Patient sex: M
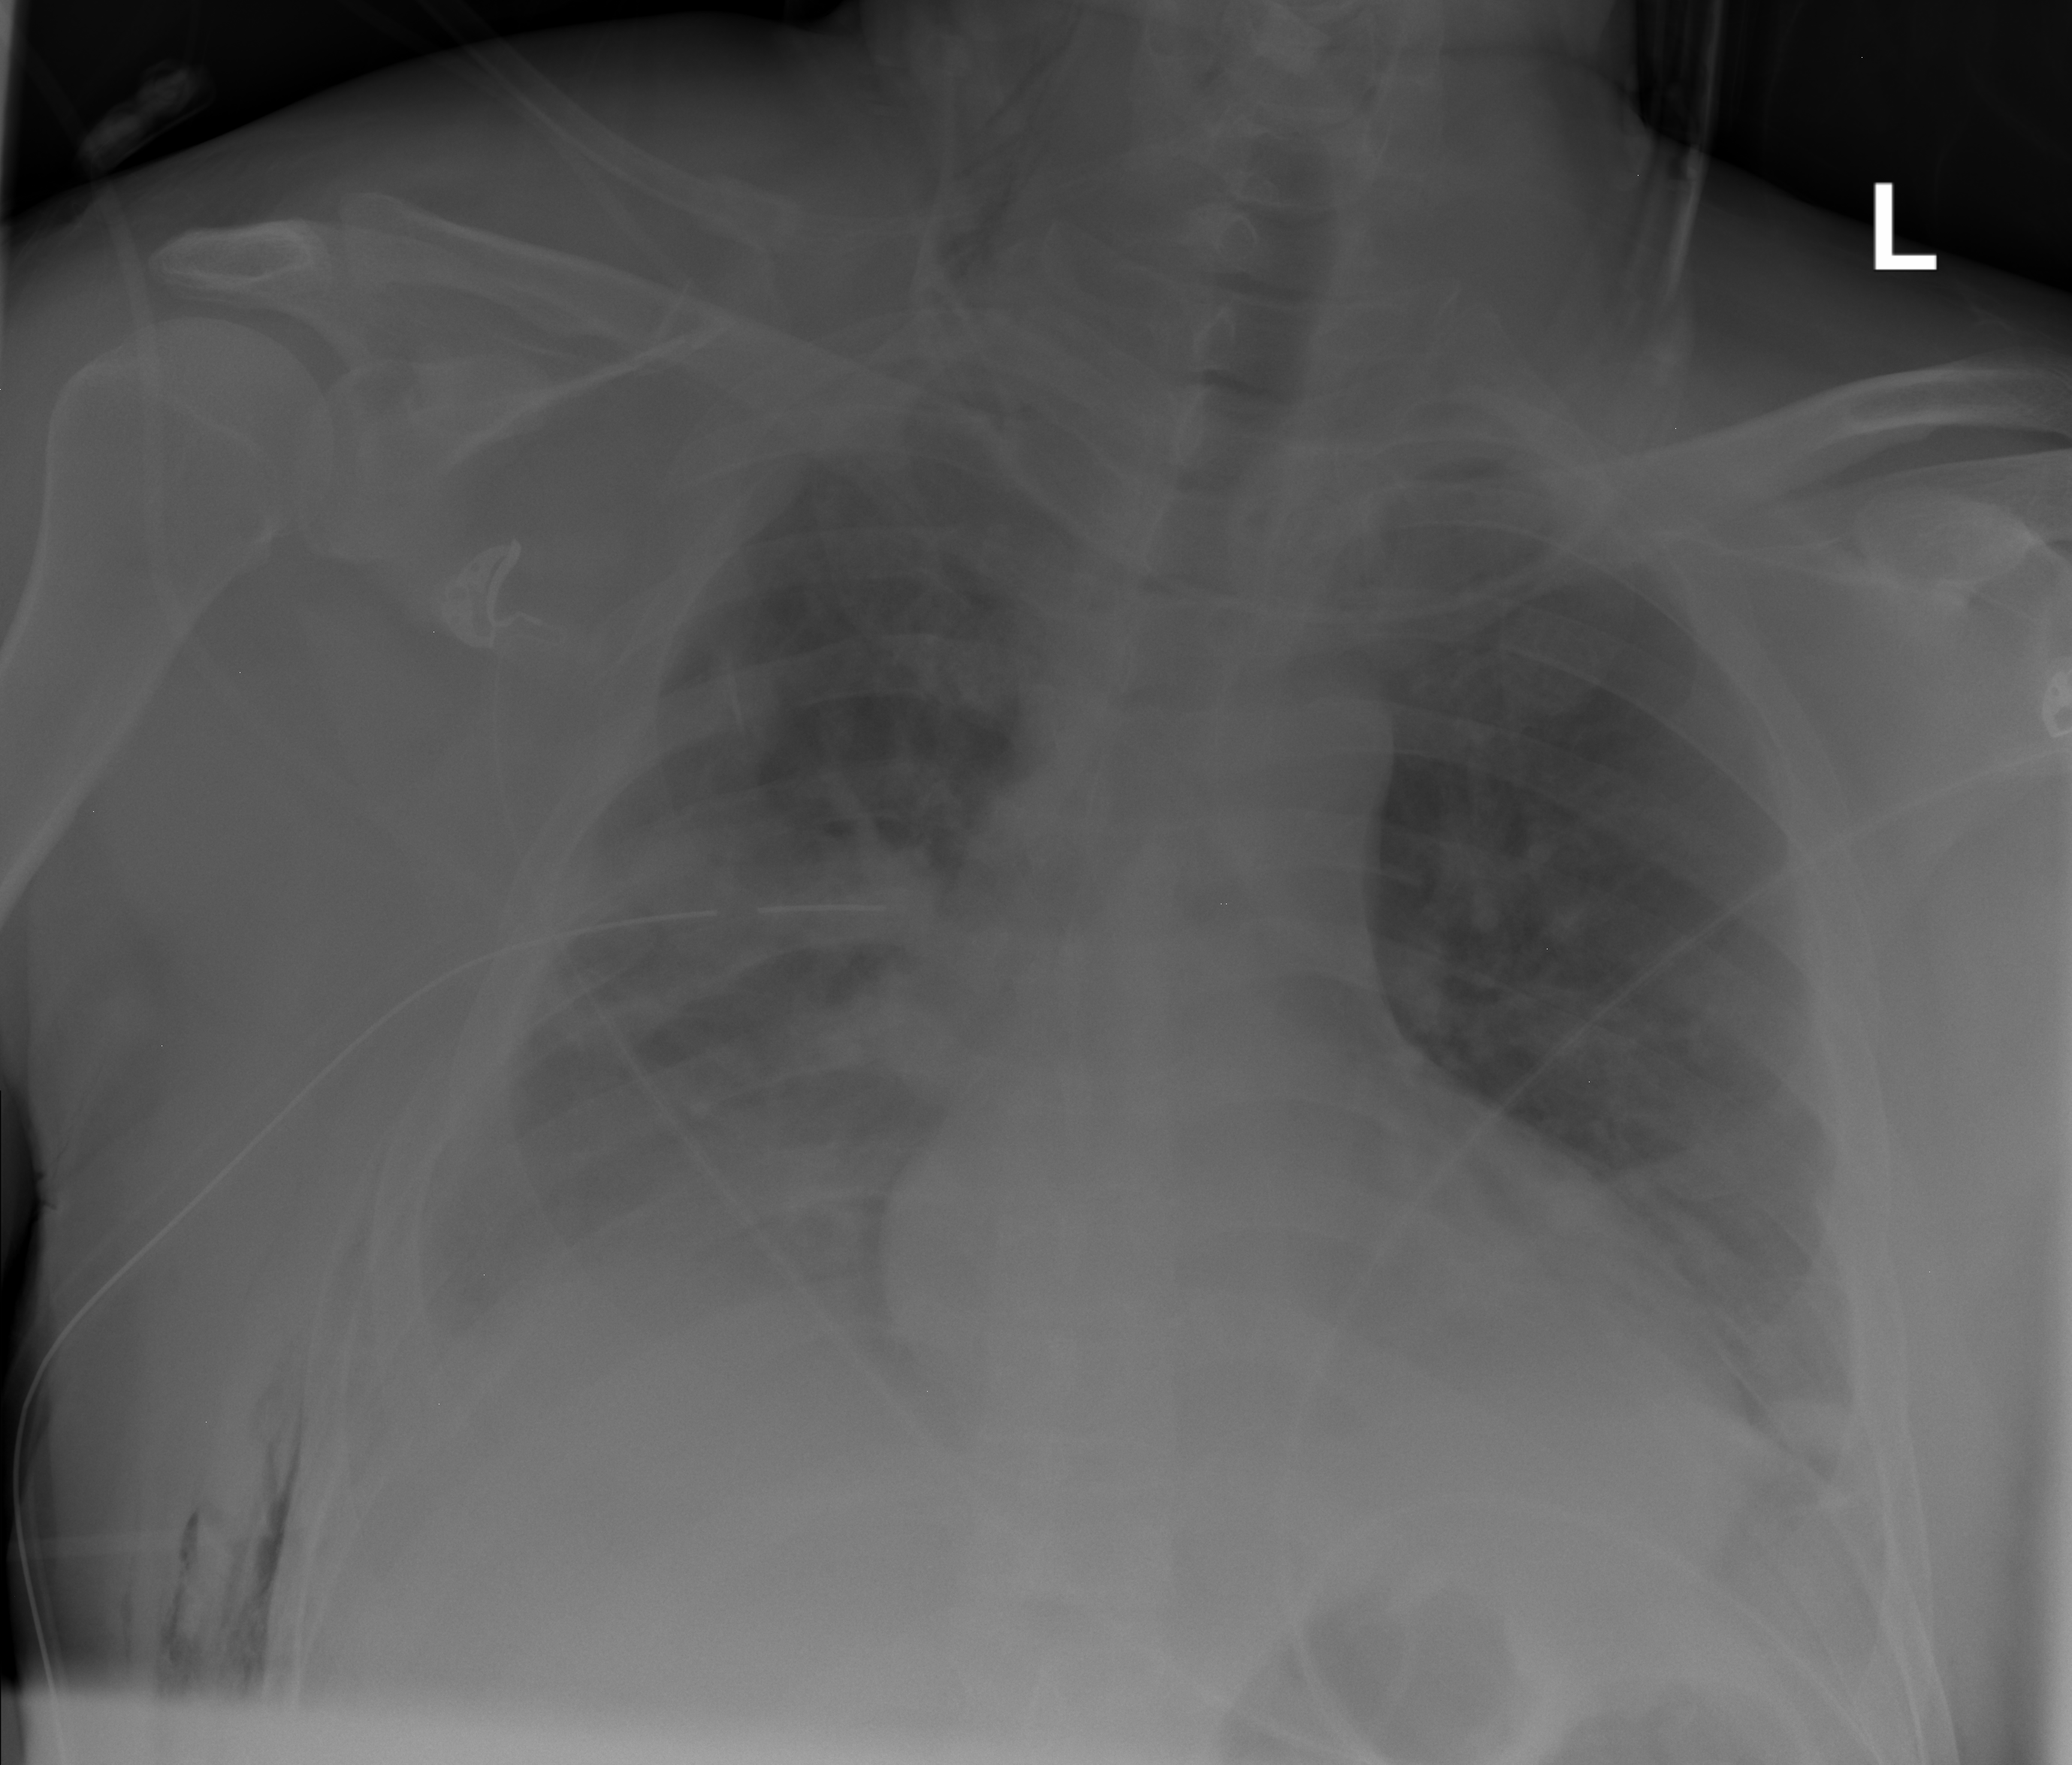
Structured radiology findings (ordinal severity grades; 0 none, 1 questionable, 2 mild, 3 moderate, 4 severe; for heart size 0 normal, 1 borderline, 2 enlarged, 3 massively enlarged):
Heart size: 0
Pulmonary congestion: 2
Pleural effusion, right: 3
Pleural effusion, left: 0
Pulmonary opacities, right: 2
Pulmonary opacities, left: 0
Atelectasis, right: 2
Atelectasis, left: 2